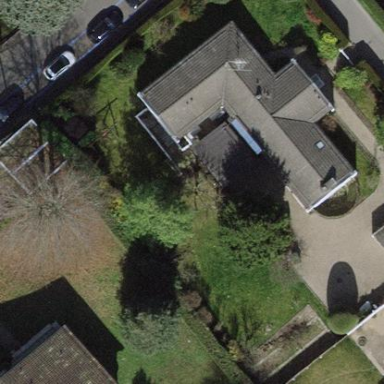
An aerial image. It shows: Garden surrounded by fence.